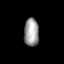
Tissue: lung
Cell type: Others
Senescence score: 0.2385
Nuclear area (px): 403
Mean DAPI intensity: 158.045